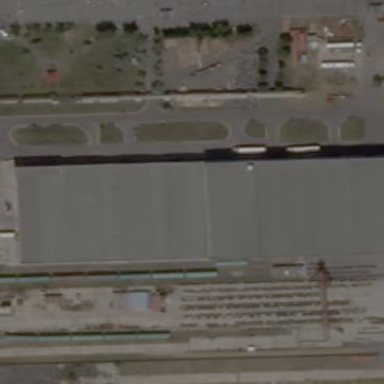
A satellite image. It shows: Industrial building.